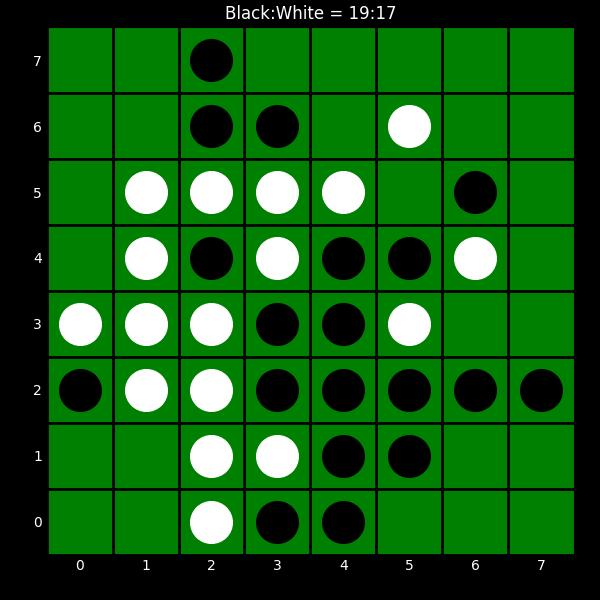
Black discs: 19
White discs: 17